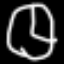
Label: clock